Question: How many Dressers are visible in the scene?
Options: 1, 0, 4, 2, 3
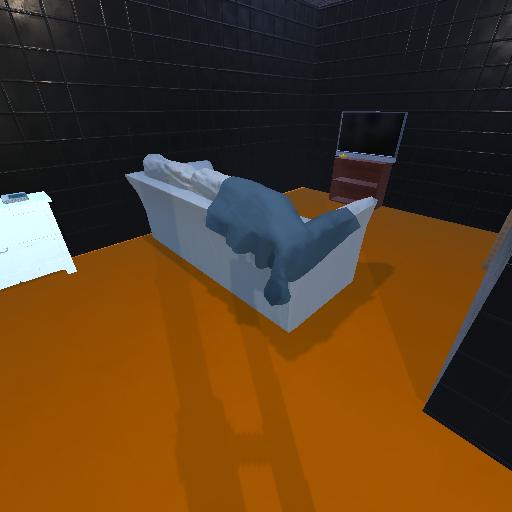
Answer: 1